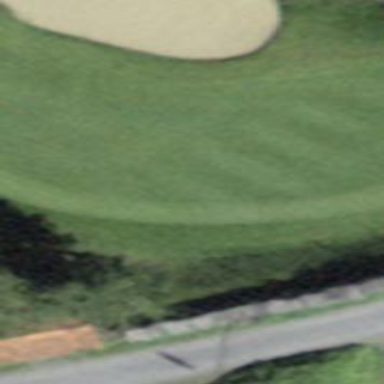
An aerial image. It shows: Picturesque green golfing area with grass land use.